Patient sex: F
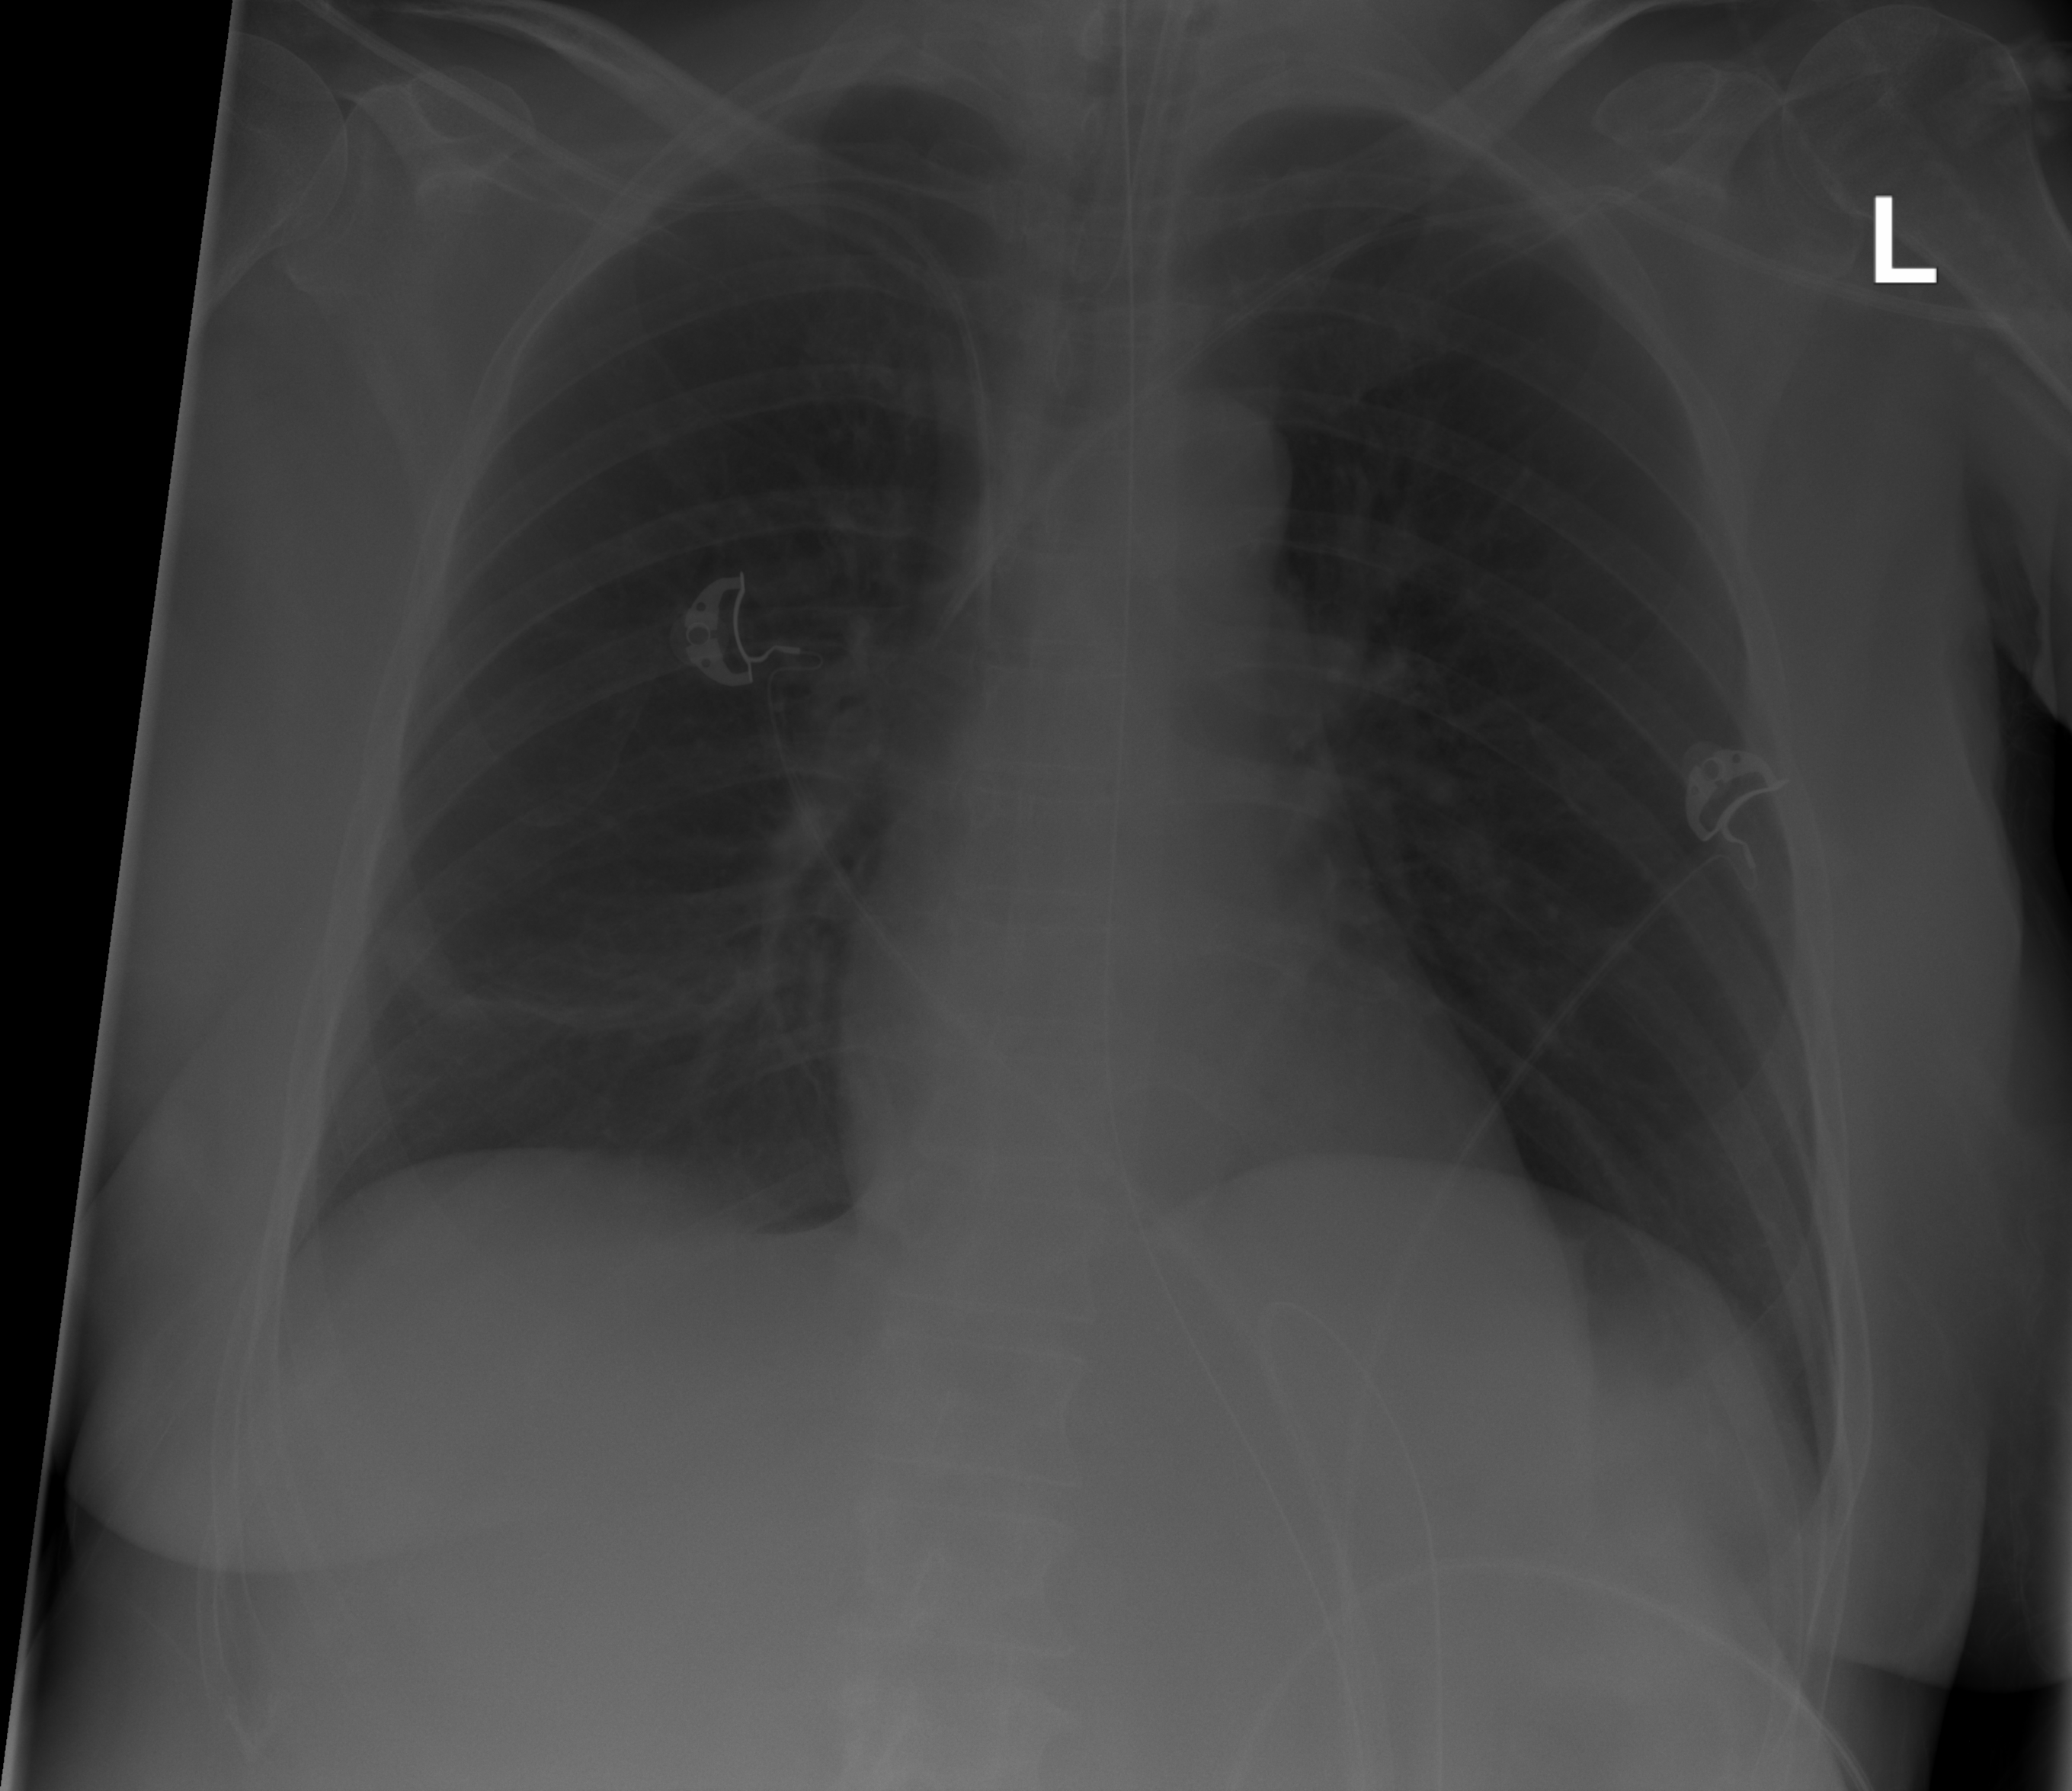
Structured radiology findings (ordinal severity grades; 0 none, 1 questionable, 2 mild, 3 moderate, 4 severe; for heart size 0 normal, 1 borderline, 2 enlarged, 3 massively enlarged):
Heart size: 0
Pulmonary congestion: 0
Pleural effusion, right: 0
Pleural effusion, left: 0
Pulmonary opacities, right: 0
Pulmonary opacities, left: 0
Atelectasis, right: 2
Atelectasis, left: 0